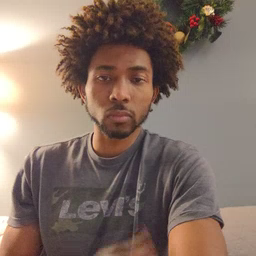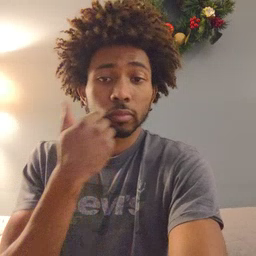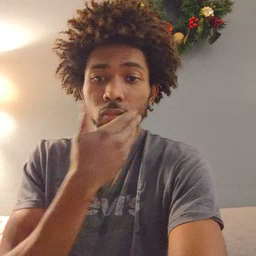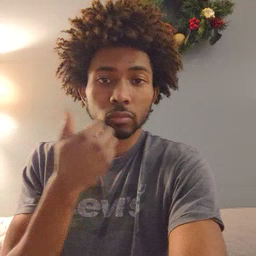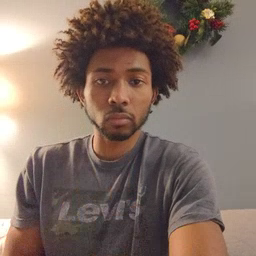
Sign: napkin